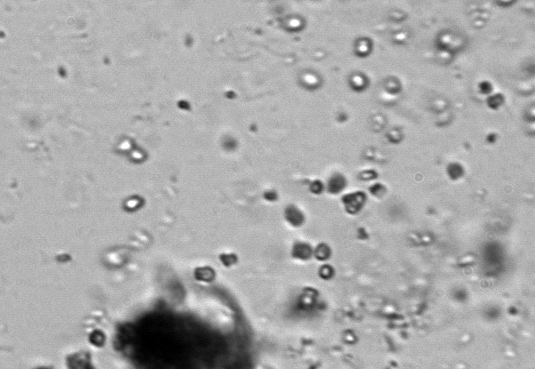
Label: Phaeocystis